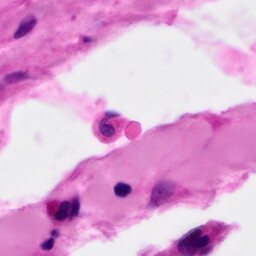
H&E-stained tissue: Pancreatic